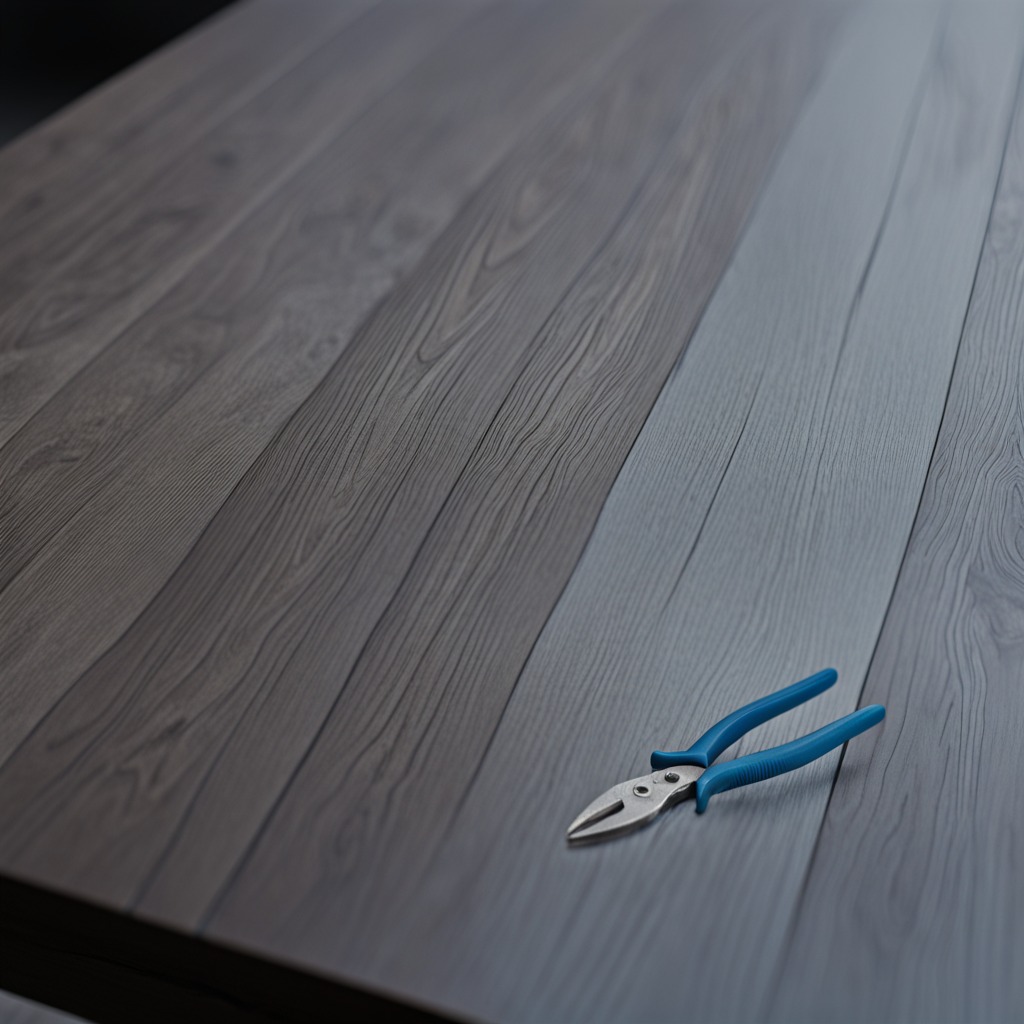
A plier is lying on a table with faint burn marks in a small garage at twilight.